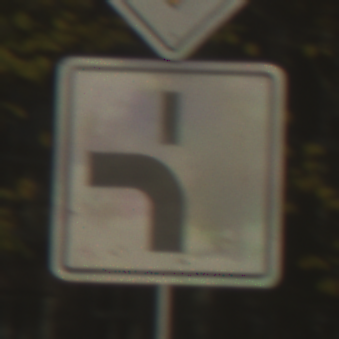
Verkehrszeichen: VerlaufVorfahrtsstrasse5
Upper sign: Vorfahrtsstrasse
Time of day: SunriseSunset
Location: Outdoor (Urban)
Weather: PartlyCloudy
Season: Autumn
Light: Natural